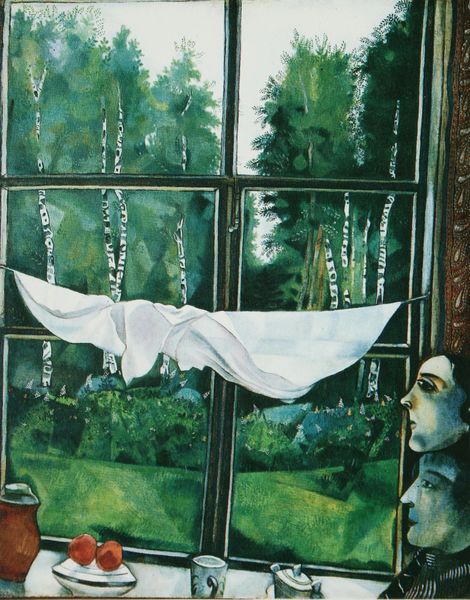
Titel: Das Fenster der Datscha
Künstler: Marc Chagall
Standort: Moskau
Institution: Tretjakow-Galerie
Schlagwörter: baum, blau, blätter, dunkel, himmel, kopf, laub, mann, schatten, weiß, bäume, grün, menschen, wäsche, bewegung, braun, fenster, frau, glas, grau, hell, köpfe, licht, nase, orange, profil, schwarz, tisch, ausblick, blick, gras, obst, rasen, rot, tuch, wiese, expressionismus, gesichter, wand, falten, gesicht, rahmen, schale, schüssel, vorhang, birke, birken, natur, wind, busch, büsche, sonne, innen, rechts, wald, fliegen, garten, henkel, kanne, keramik, krug, vase, aussicht, sommer, trocknen, wäscheleine, zwei, leine, sprossenfenster, hecke, tag, figuren, rauschen, flattern, gardine, tasse, frühling, panorama, außen, hängen, maske, dose, gefäss, fensterkreuz, fensterrahmen, links, schweben, draußen, scheibe, fensterscheibe, birkenwald, fensterbank, bleich, fensterbrett, wipfel, fenstersprossen, birkenhain, chagall, hecken, masken, vorhangstange, bächer